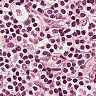
Metastatic tissue present: no